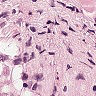
Metastatic tissue present: no